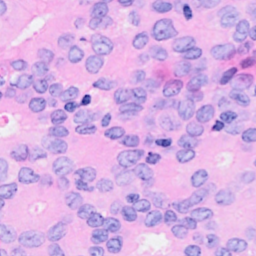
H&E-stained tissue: Breast